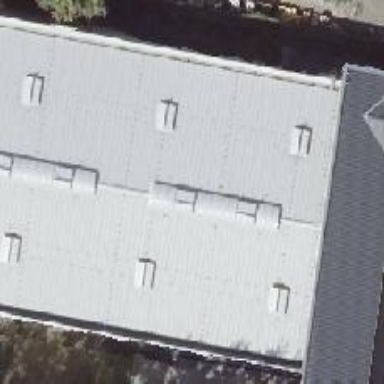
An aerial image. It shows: Commercial building with gabled roof.